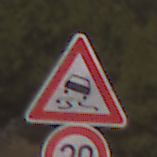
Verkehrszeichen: SchleuderOderRutschgefahr
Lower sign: Geschwindigkeit20
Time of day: MorningAfternoon
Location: Outdoor (Nature)
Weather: PartlyCloudy
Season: NotSpecified
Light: Natural